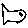
Label: fish